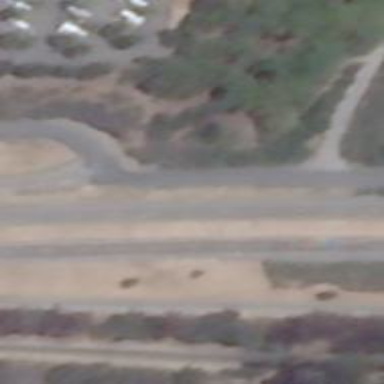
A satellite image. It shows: View of motorway.